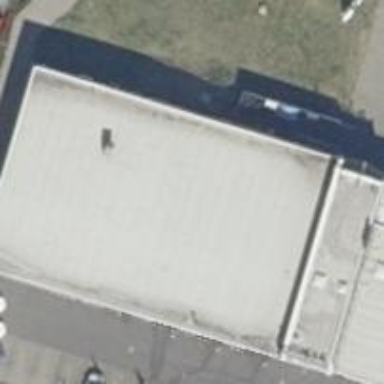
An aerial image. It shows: Industrial building with flat roof.